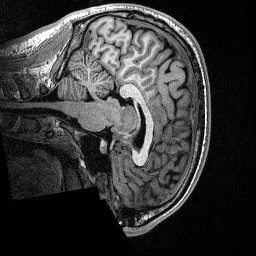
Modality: T1w
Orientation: sagittal
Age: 20
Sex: male
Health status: healthy
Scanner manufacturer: siemens
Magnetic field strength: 1.5 T
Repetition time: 2.73 s
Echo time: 0.00357 s